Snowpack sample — Buffalo Mountain, Silverthorne, Colorado, USA (1/25/25, 10:11 AM MST)
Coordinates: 39.6222, -106.1139
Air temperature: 22 °F
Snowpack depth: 110 cm
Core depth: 30 cm
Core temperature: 42.8 °F
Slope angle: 12°, slope face: 102°
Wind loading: high
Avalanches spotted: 0
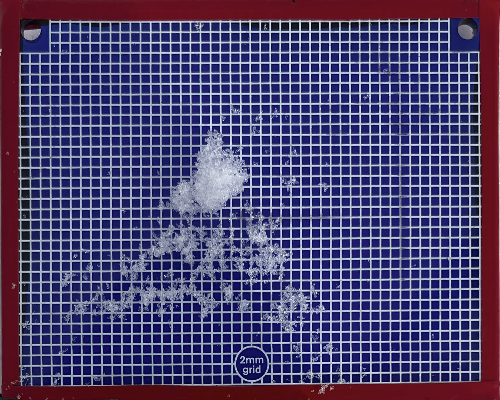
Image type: profile
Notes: No avalanches nearby, collected on the outskirts of a fire break 15 meters from the treeline, on way to Buffalo and Red Mountain